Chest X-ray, PA view. Patient: 39 years old, sex M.
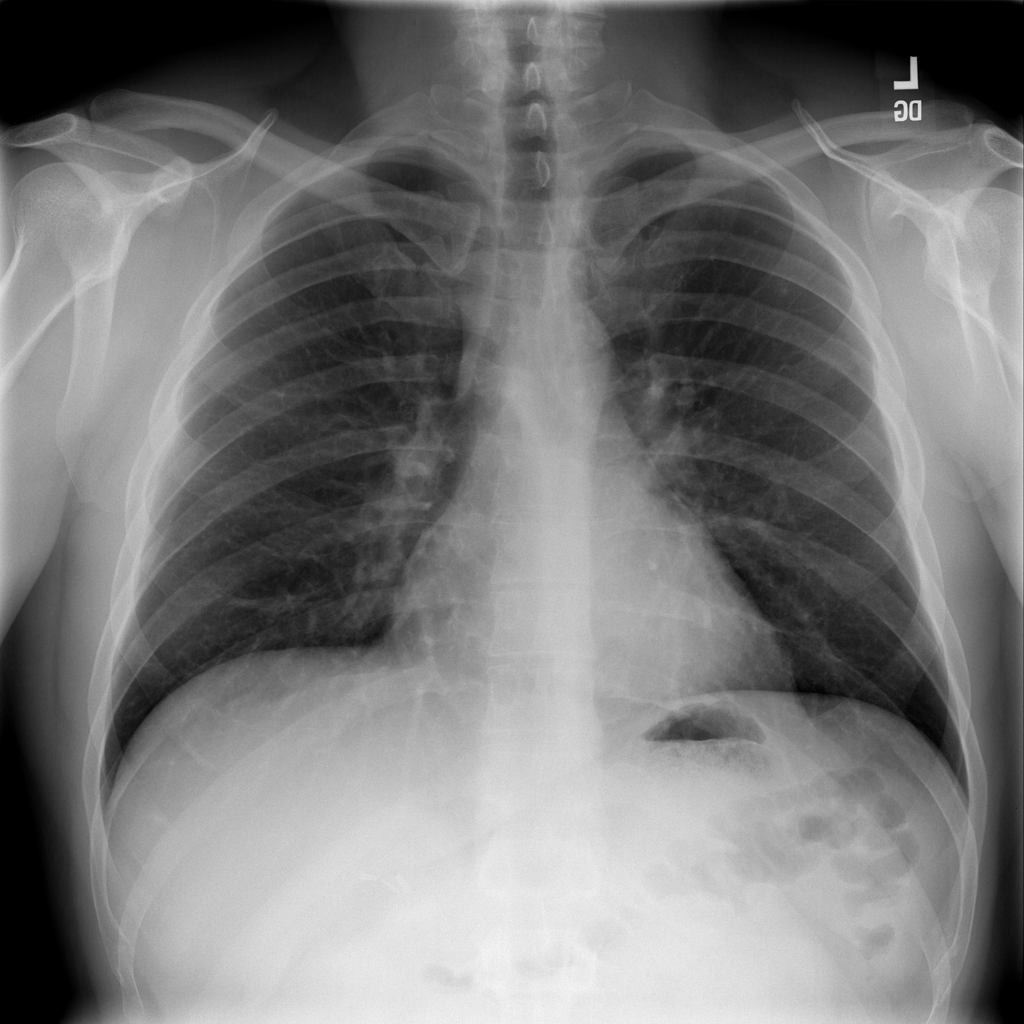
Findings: No Finding